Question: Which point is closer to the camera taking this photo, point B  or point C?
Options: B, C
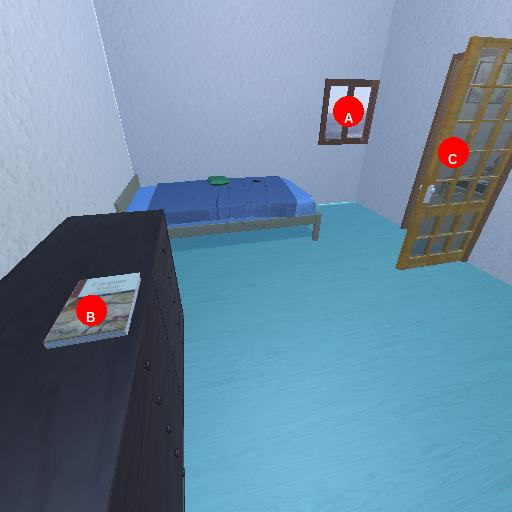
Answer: B